Question:
I need to select multiple comments (if there are any) based on the photo_id. As I understand it you can use the WHERE clause but I'm not exactly sure how to select multiple ones and store them in some kind of array?
e.g.
'''
$result = mysqli_query($conn,"SELECT * FROM comments WHERE photo_id='$photo1id'");
$row = $result->fetch_assoc(); // but there's more than 1 row
'''
If for example '$photo1id == 21', how do I get all the comments (2 in this case)? Some kind of while loop?
At the end of the PHP file I have this:
'''
echo json_encode(array('photo1id'=>$photo1id));
'''
I need to store each row in that array somehow because I need to retrieve the data in another PHP file using $.getJSON. Or perhaps there is a better solution to this.
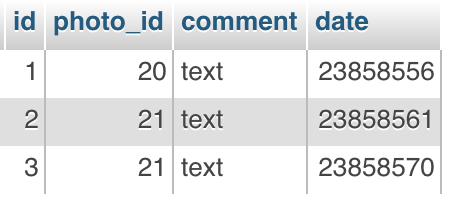
Answer: 'Loop' through it and generate an 'array' -
'''
while($row = $result->fetch_assoc()) {
$comments[] = $row;
}
'''
After that you can send the array as 'json'.
'''
echo json_encode($comments);
'''